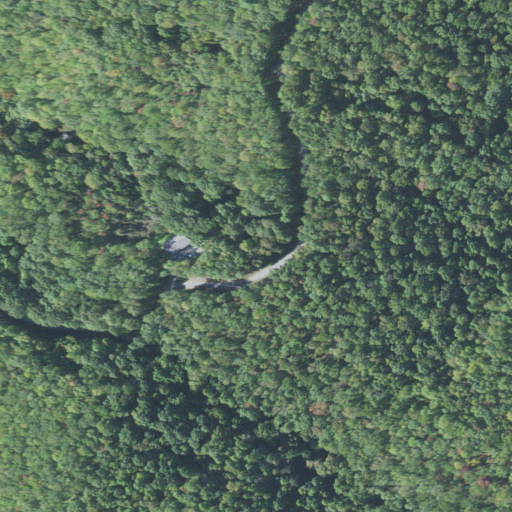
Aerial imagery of ridge(s) in North Carolina named Line Runner Ridge containing deciduous forest and mixed forest